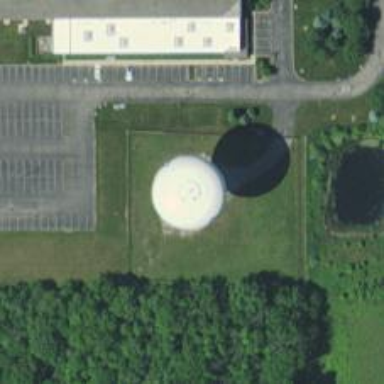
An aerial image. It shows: Water tower that is man-made.